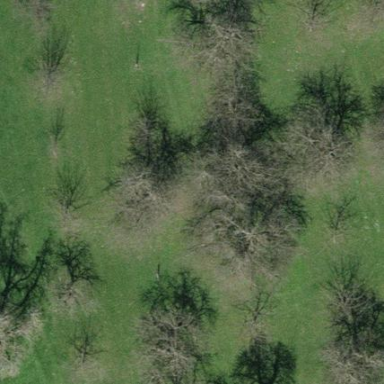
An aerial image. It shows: Orchard.